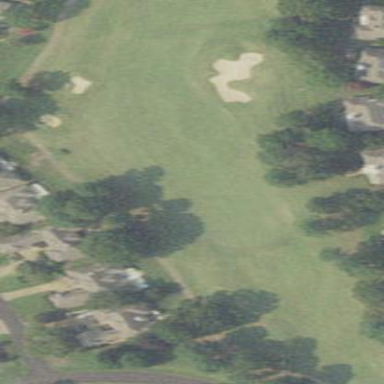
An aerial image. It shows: Rough grassy area used for golf.